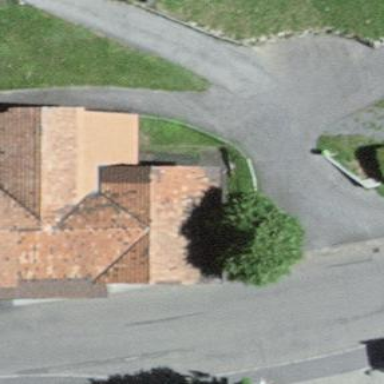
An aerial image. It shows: Garage.